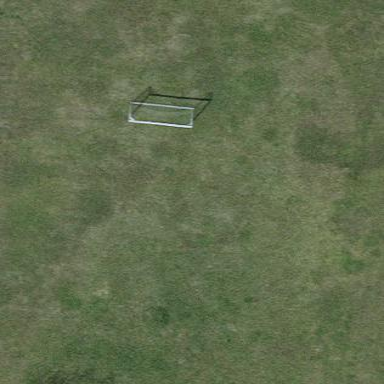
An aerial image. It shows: Soccer pitch for leisure land activities.